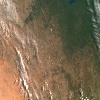
Label: land